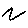
Label: zigzag